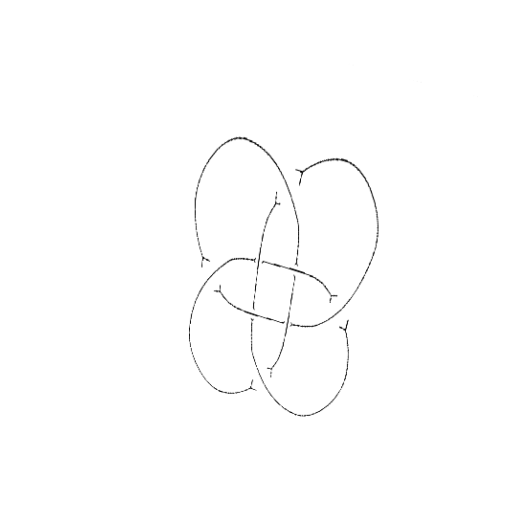
Crossing number: 8